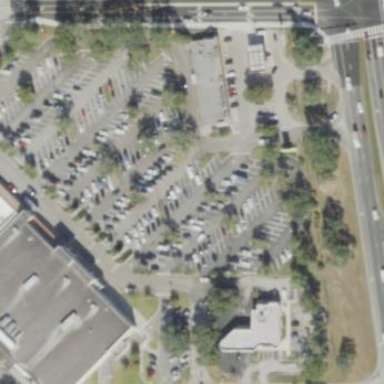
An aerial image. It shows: Commercial area.